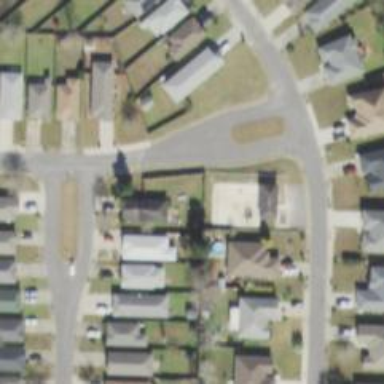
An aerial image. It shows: Residential road.